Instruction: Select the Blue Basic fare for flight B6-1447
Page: flights
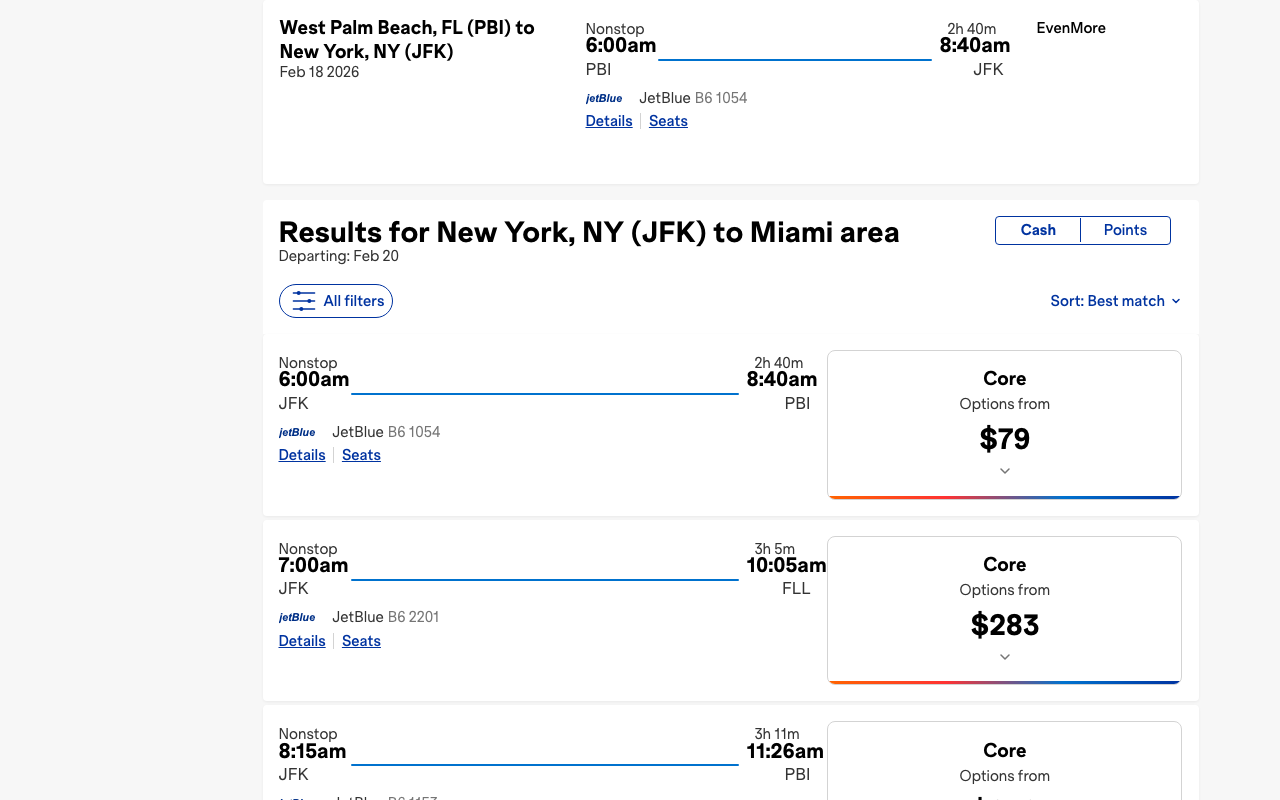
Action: click